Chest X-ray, PA view. Patient: 15 years old, sex M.
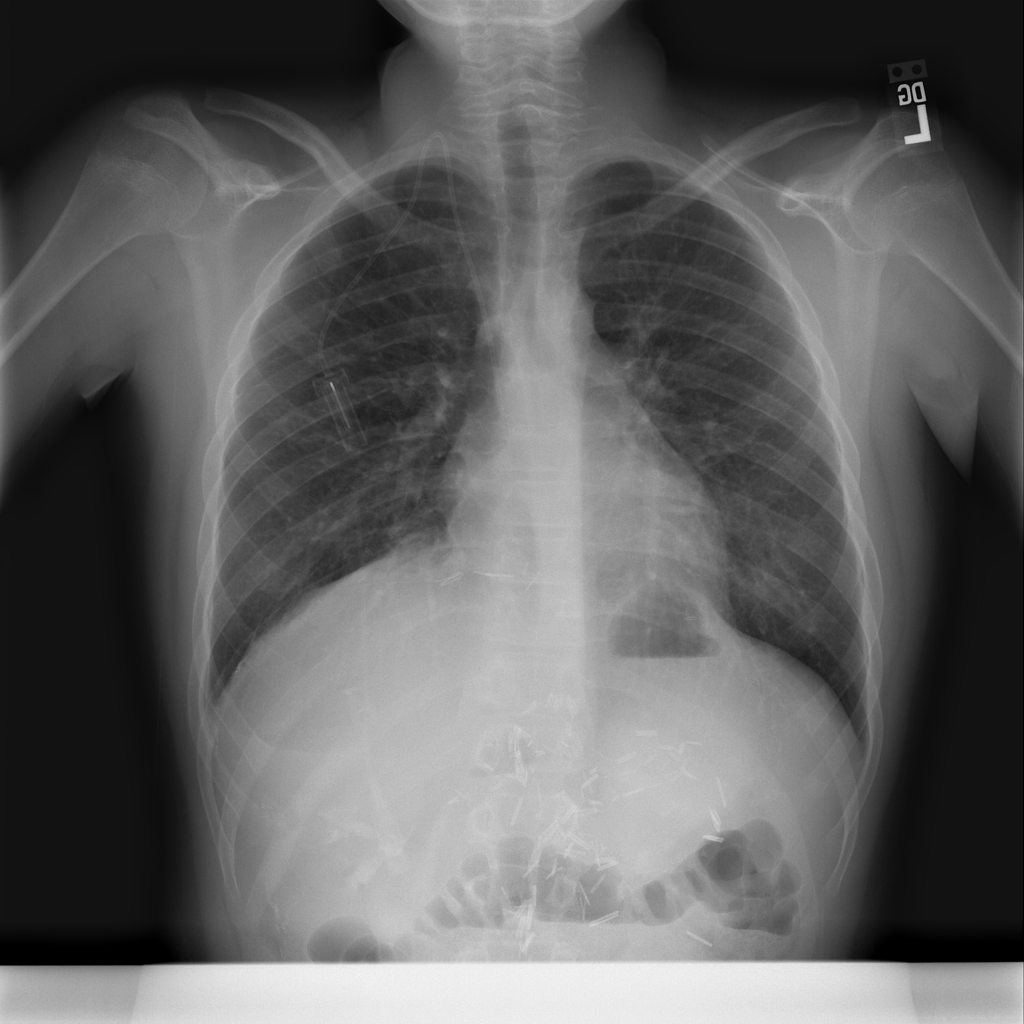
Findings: No Finding